Question: I am pushing a view controller via:
'''
[self.navigationController pushViewController:[[UIViewController alloc] init] animated:YES];
'''
But the animation lags/pauses a for half a second mid way through. The animation is not complete. Here's the gif;

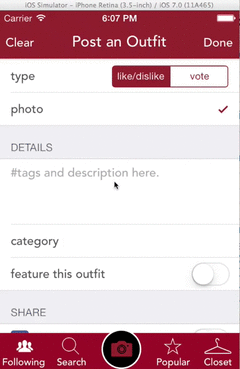
Answer: With out more detail I can think of 2 possible problem with that.
- Is there Shadow added in code to the view that will be covered by the new ViewController. If it is the case, use ShadowPath or an translucent view instead (the property Shadow is expensive while animating, been there done that)- Is the backgroundColor of new ViewController "clearColor" ? I've seen strange rendering problem with that kind of thing.
Try:
'''
UIViewController *vc = [[UIViewController alloc] init];
vc.view.backgroundColor = [UIColor whiteColor];
[self.navigationController pushViewController:vc animated:YES];
'''
That is the 2 possible problems I can think of the top of my head with so few detail.
---
Never rely on the default background color, it has change with iOS version and is not consistant across controls and can even be different if the view is created in code or from a Xib (in the same iOS version).